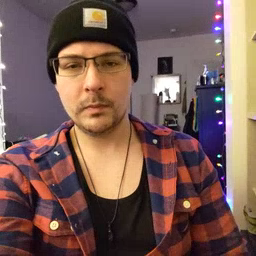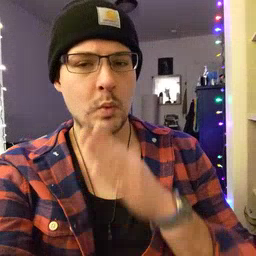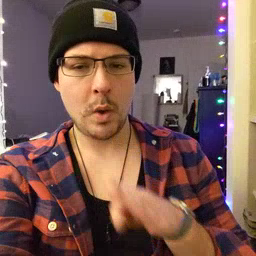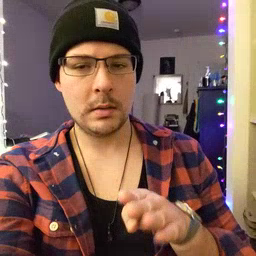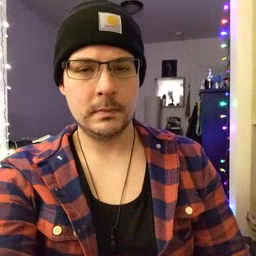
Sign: quiet